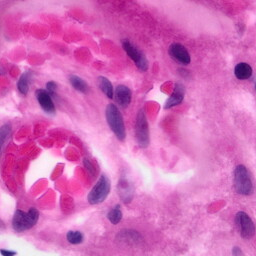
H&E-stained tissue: Pancreatic